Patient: sex M, age 71
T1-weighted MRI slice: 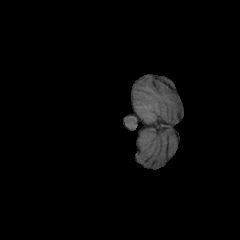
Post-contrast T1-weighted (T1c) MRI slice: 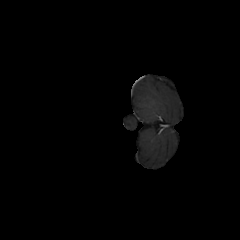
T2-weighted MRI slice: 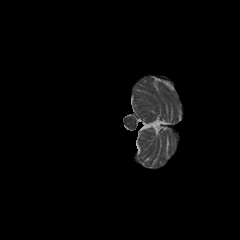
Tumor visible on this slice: no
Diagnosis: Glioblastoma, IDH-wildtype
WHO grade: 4